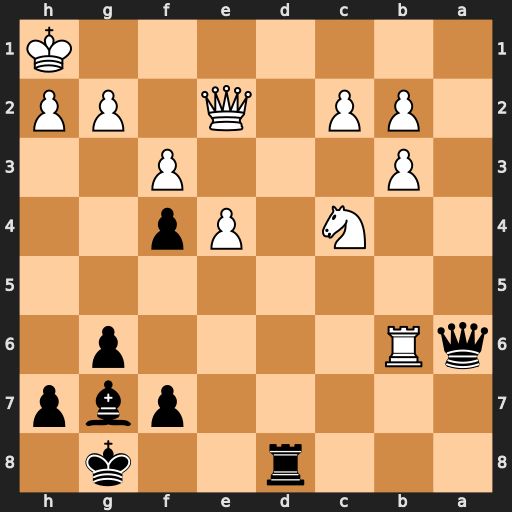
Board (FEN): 3r2k1/5pbp/qR4p1/8/2N1Pp2/1P3P2/1PP1Q1PP/7K
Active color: b
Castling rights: -
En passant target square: -
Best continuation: Qa1+ Qd1 Rxd1#